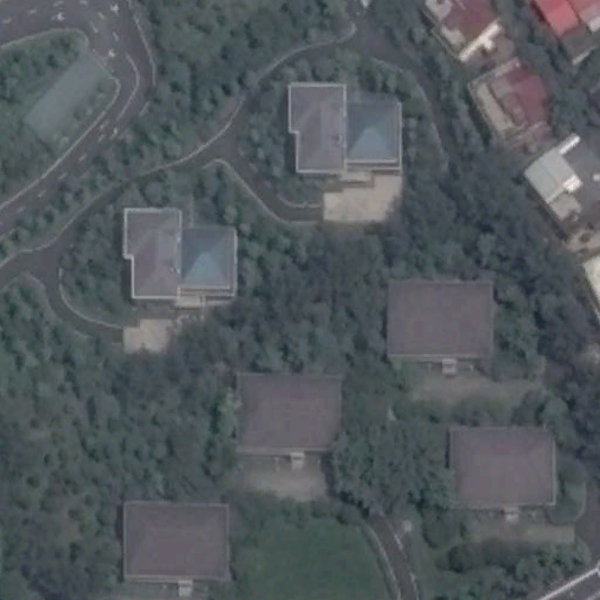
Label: MediumResidential